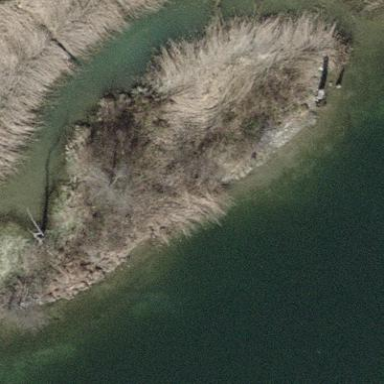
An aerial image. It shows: Islet covered with scrub vegetation.